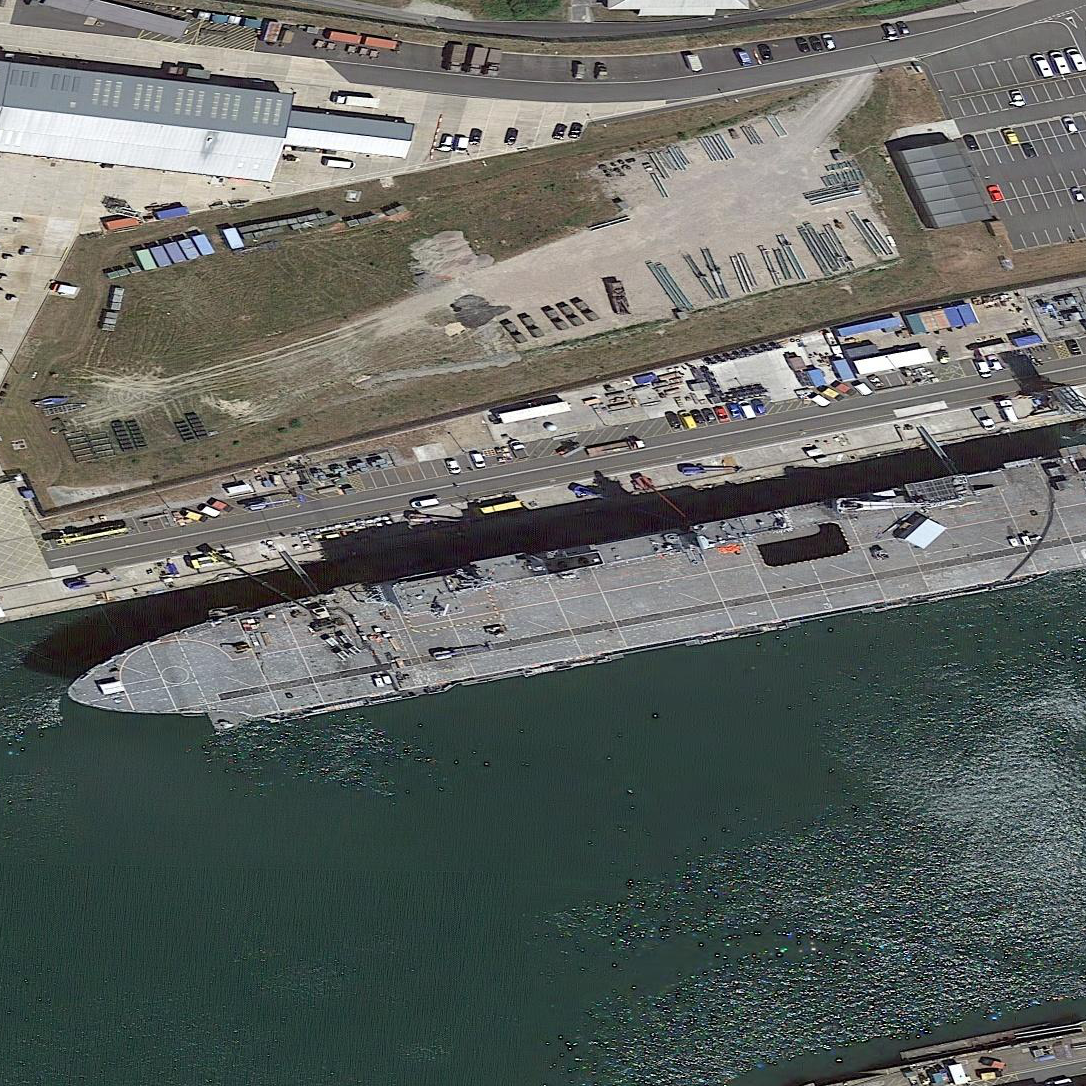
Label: assault